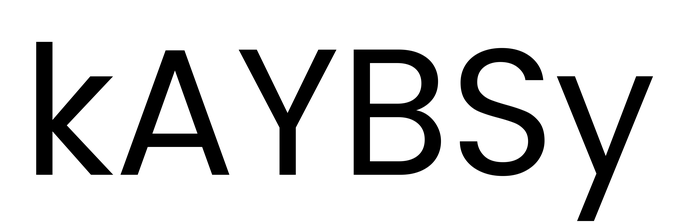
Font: Poppins-Regular